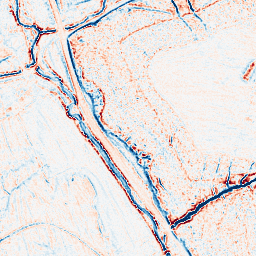
Category: multiscale
Decomposition family: dog_multiscale
Decomposition parameters: sigma_ratio: 1.4
n_scales: 3
base_sigma: 0.5
Upsampling method: bicubic
Upsampling parameters: scale: 2
Upsampling scale: 2